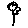
Label: flower